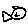
Label: fish